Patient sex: F
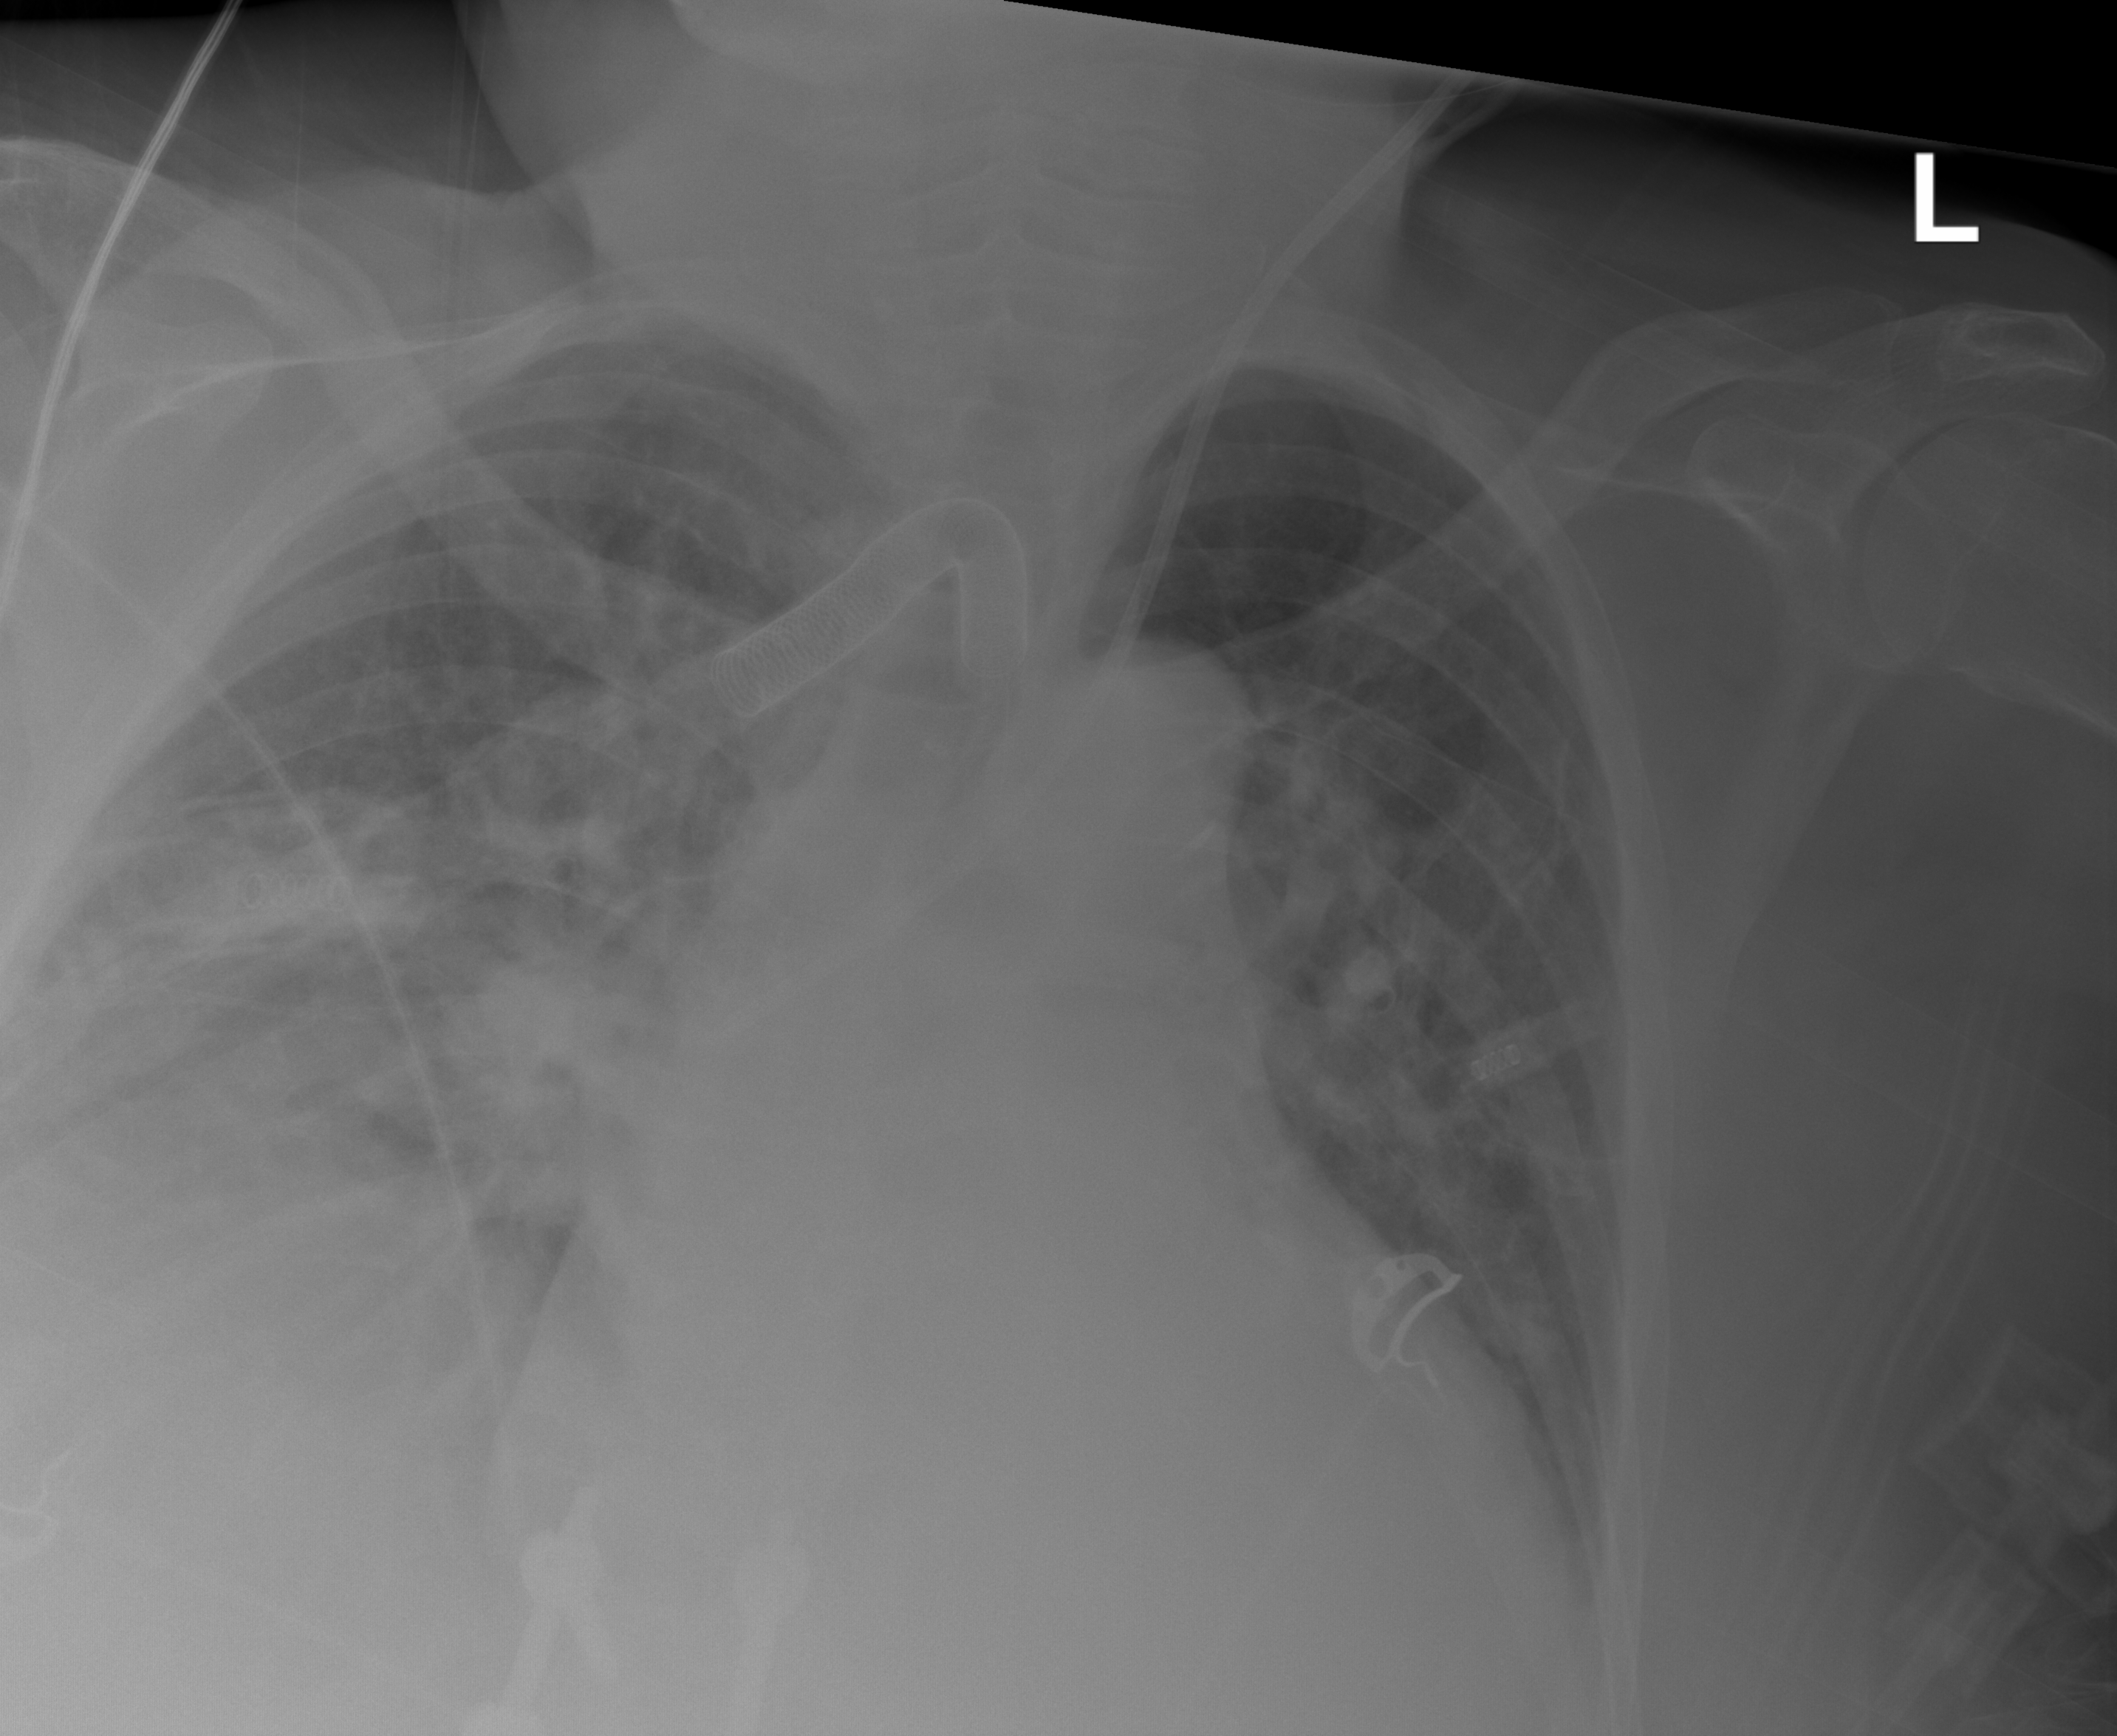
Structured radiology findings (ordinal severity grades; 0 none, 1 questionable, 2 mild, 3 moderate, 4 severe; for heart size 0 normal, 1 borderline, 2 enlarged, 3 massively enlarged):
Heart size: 2
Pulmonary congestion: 2
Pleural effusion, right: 2
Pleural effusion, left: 2
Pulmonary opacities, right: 3
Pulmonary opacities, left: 2
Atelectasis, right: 3
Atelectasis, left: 2